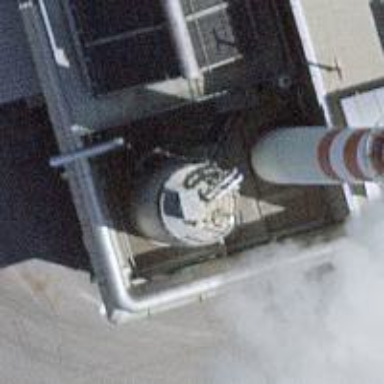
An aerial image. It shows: Chimney that is man-made.